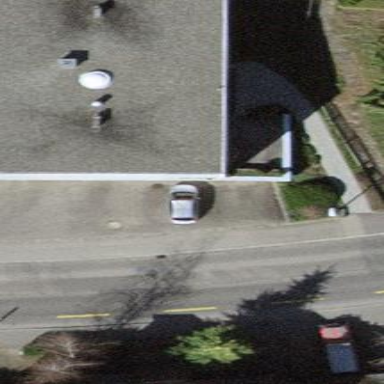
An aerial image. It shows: Building.